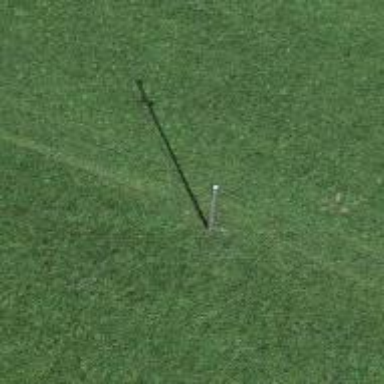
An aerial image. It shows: Power pole.